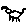
Label: cat